Interaction volume radius: 5 \u00c5
Interaction volume height: 15 \u00c5
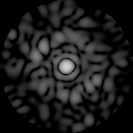
Disorder parameter: 0.8238